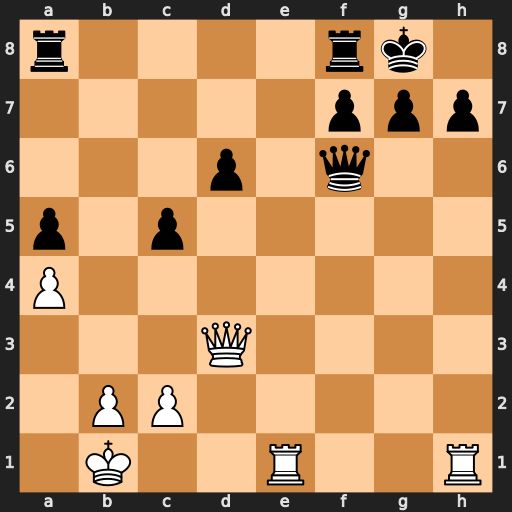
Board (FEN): r4rk1/5ppp/3p1q2/p1p5/P7/3Q4/1PP5/1K2R2R
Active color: w
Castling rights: -
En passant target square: -
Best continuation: Qxh7#